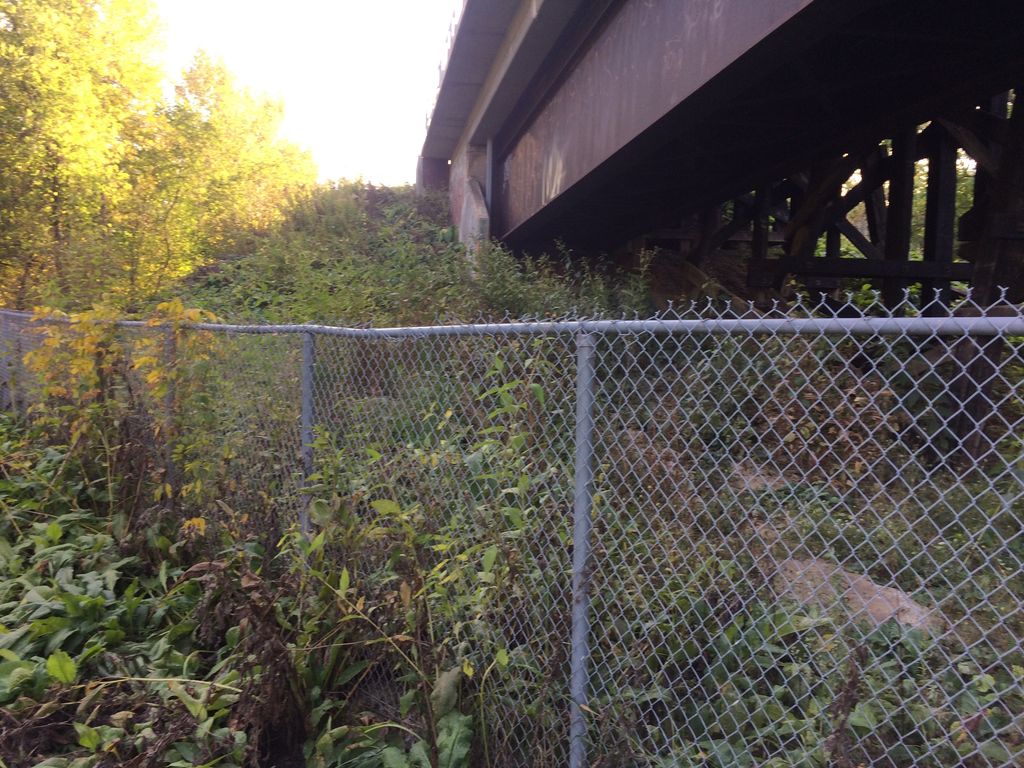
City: quebec_city